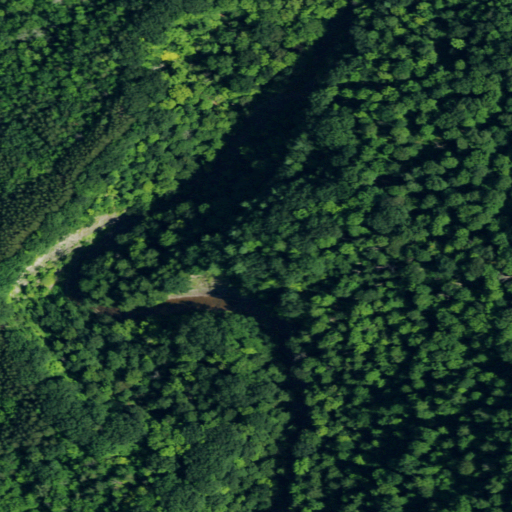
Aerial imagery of cliff(s) in New York named Mossy Point containing mixed forest, deciduous forest, and evergreen forest